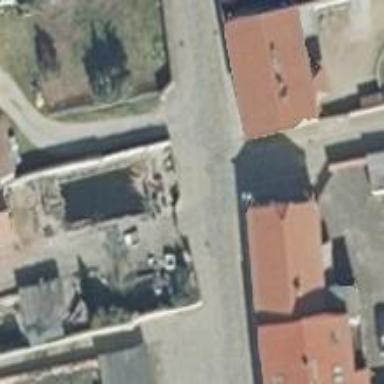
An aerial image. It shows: Residential road.